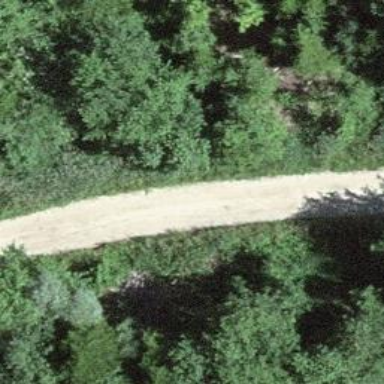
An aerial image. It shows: Track with fine gravel surface. The track has grade2 tracktype.